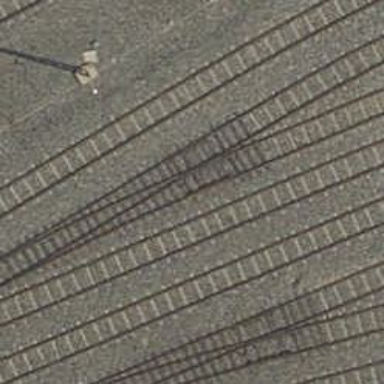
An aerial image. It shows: Yard with electrified contact lines.